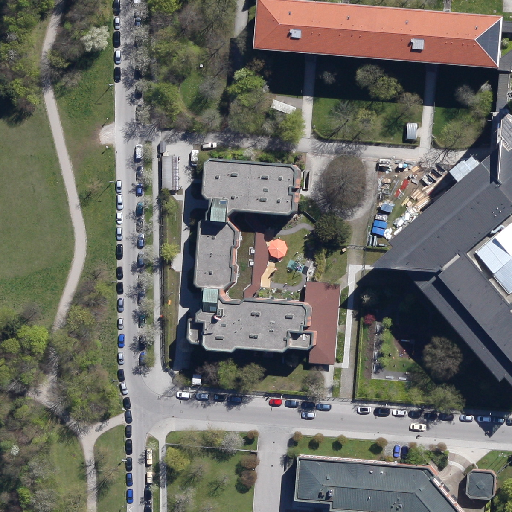
Referring expression: impervious surface